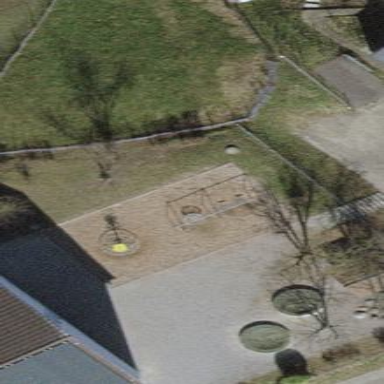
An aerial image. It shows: Playground area for leisure activities on the land.